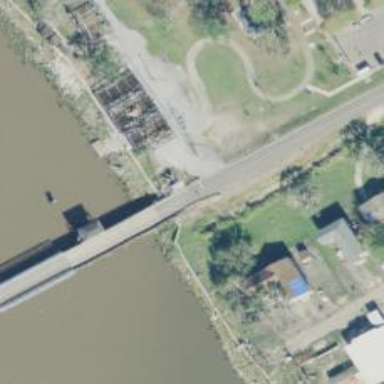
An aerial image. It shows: Tertiary road on movable bridge.